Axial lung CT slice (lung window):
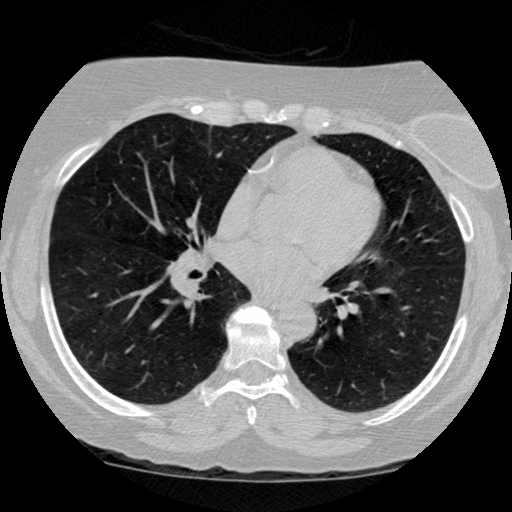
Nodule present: no